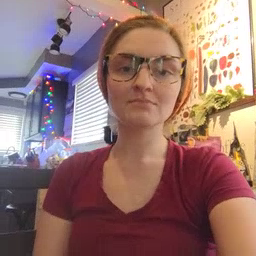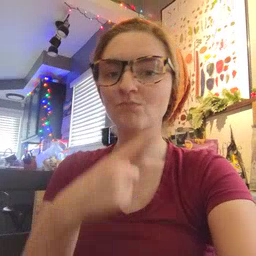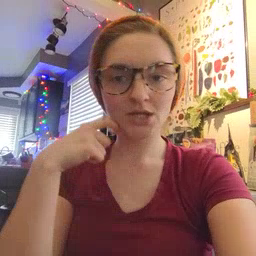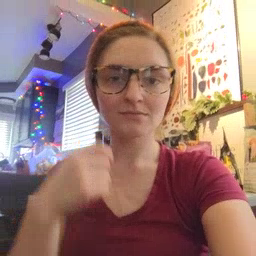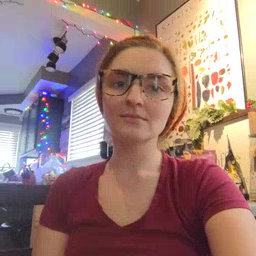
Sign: dry